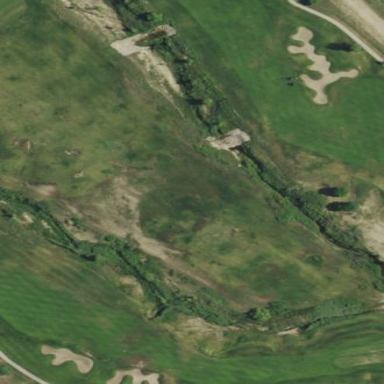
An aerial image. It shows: Rough grassy area used for golf.